Question: I have a UISearchDisplayController which is behaving strangely under iOS7. The first time I do a search, everything is ok and the UISearchResultsTableView displays the results correctly.
The problem is that the second time I do a search (after dismissing the table), a blank line (looks like a cell) is added to the top of the search results table :

Each subsequent search then adds in another blank line to the top of the table, and so on and so on.
Here is the code :
'''
//Setup the search bar.
searchBar = [[UISearchBar alloc]initWithFrame:CGRectMake(0.0f, 0.0f, 360.0f, 44.0f)];
UIBarButtonItem * searchBarButton = [[UIBarButtonItem alloc] initWithCustomView:searchBar];
searchBar.delegate = self;
controller = [[UISearchDisplayController alloc]initWithSearchBar:self.searchBar contentsController:self];
controller.searchResultsDataSource = self;
controller.searchResultsDelegate = self;
self.tabBarController.navigationItem.rightBarButtonItems = @[searchBarButton];
- (void)searchBar:(UISearchBar *)theSearchBar textDidChange:(NSString *)searchText {
if (isLoading) {
return;
}
[self filter : searchText];
[controller.searchResultsTableView reloadData];
}
- (void)filter : (NSString *)text {
NSPredicate *predicate = [NSPredicate predicateWithFormat:@"(name CONTAINS[cd] %@ OR number CONTAINS[cd] %@)", text, text];
searchResults = [standArray filteredArrayUsingPredicate:predicate];
}
- (NSInteger)tableView:(UITableView *)tableView numberOfRowsInSection:(NSInteger)section
{
return [searchResults count];
}
-(UITableViewCell *)tableView:(UITableView *)tableView cellForRowAtIndexPath:(NSIndexPath *)indexPath {
UITableViewCell *cell = [tableView dequeueReusableCellWithIdentifier:@"MyIdentifier"];
if (cell == nil) {
cell = [[UITableViewCell alloc] initWithStyle:UITableViewCellStyleSubtitle reuseIdentifier:@"MyIdentifier"];
cell.selectionStyle = UITableViewCellSelectionStyleNone;
}
if ([searchResults count] ==0) {
cell.textLabel.text = @"";
}
else {
NSString * name = [[searchResults objectAtIndex:indexPath.row] name];
NSString * number = [[searchResults objectAtIndex:indexPath.row] number];
NSString * resultsString = [NSString stringWithFormat:@"%@ %@", name, number];
cell.textLabel.text = resultsString;
}
return cell;
}
- (void)tableView:(UITableView *)tableView willDisplayCell:(UITableViewCell *)cell forRowAtIndexPath:(NSIndexPath *)indexPath {
NSString * name = [[searchResults objectAtIndex:indexPath.row] name];
Object * exhibitor = [self getExhibitorForStandName:standName];
if ([exhibitor.companyName isEqualToString:standName]) {
NSString * status = [[self getExhibitorForStandName:standName] status];
cell.backgroundColor = [standColourMapping objectForKey:status];
}
}
- (void)tableView:(UITableView *)tableView didSelectRowAtIndexPath:(NSIndexPath *)indexPath
{
[self.searchDisplayController setActive:NO animated:YES];
...
}
}
'''
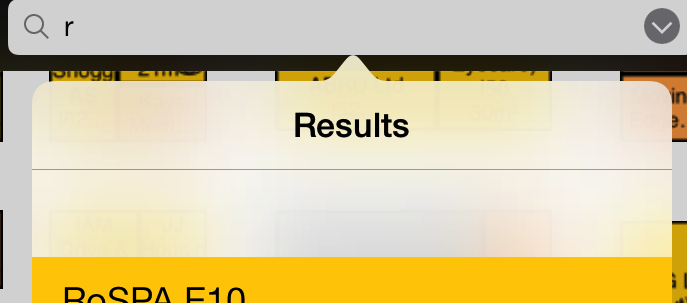
Answer: Ok for future travellers, this looks like a weird bug whereby the height of the UISearchBar is added to the top of the searchResultsTable each subsequent time it appears.
The solution is the following :
'''
controller.searchResultsTableView.contentInset = UIEdgeInsetsMake(0.0f, 0.f, 0.f, 0.f); //Fix for weird weird iOS7 bug where each subsequent
//search adds the height of the searchBar to the top of the searchResultsTableView.
'''